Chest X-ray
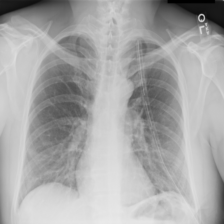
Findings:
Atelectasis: negative
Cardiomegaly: negative
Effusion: negative
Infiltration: negative
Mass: negative
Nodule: negative
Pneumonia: negative
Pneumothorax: negative
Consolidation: negative
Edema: negative
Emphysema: negative
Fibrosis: negative
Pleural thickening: negative
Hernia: negative